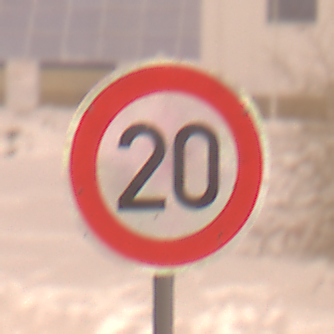
Verkehrszeichen: Geschwindigkeit20
Umgebung: Outdoor, Urban
Tageszeit: Night
Wetter: Overcast
Licht: Artificial
Jahreszeit: Winter
Kontrast: MediumContrast